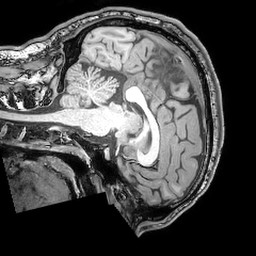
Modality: T1w
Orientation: sagittal
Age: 25
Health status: ill
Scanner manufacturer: philips
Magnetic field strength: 3 T
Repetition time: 0.007 s
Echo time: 0.0035 s